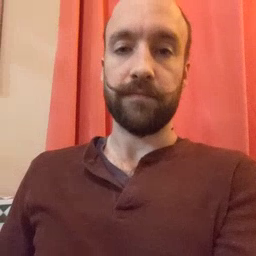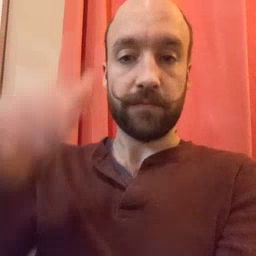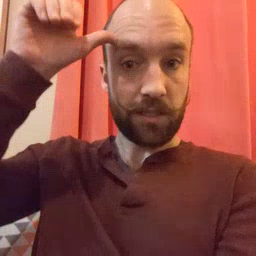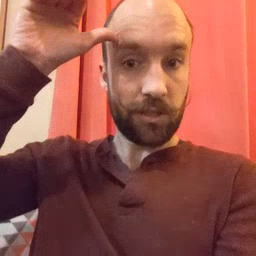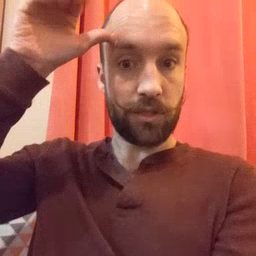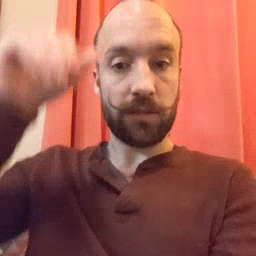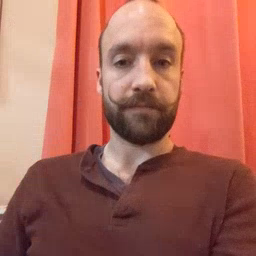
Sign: donkey